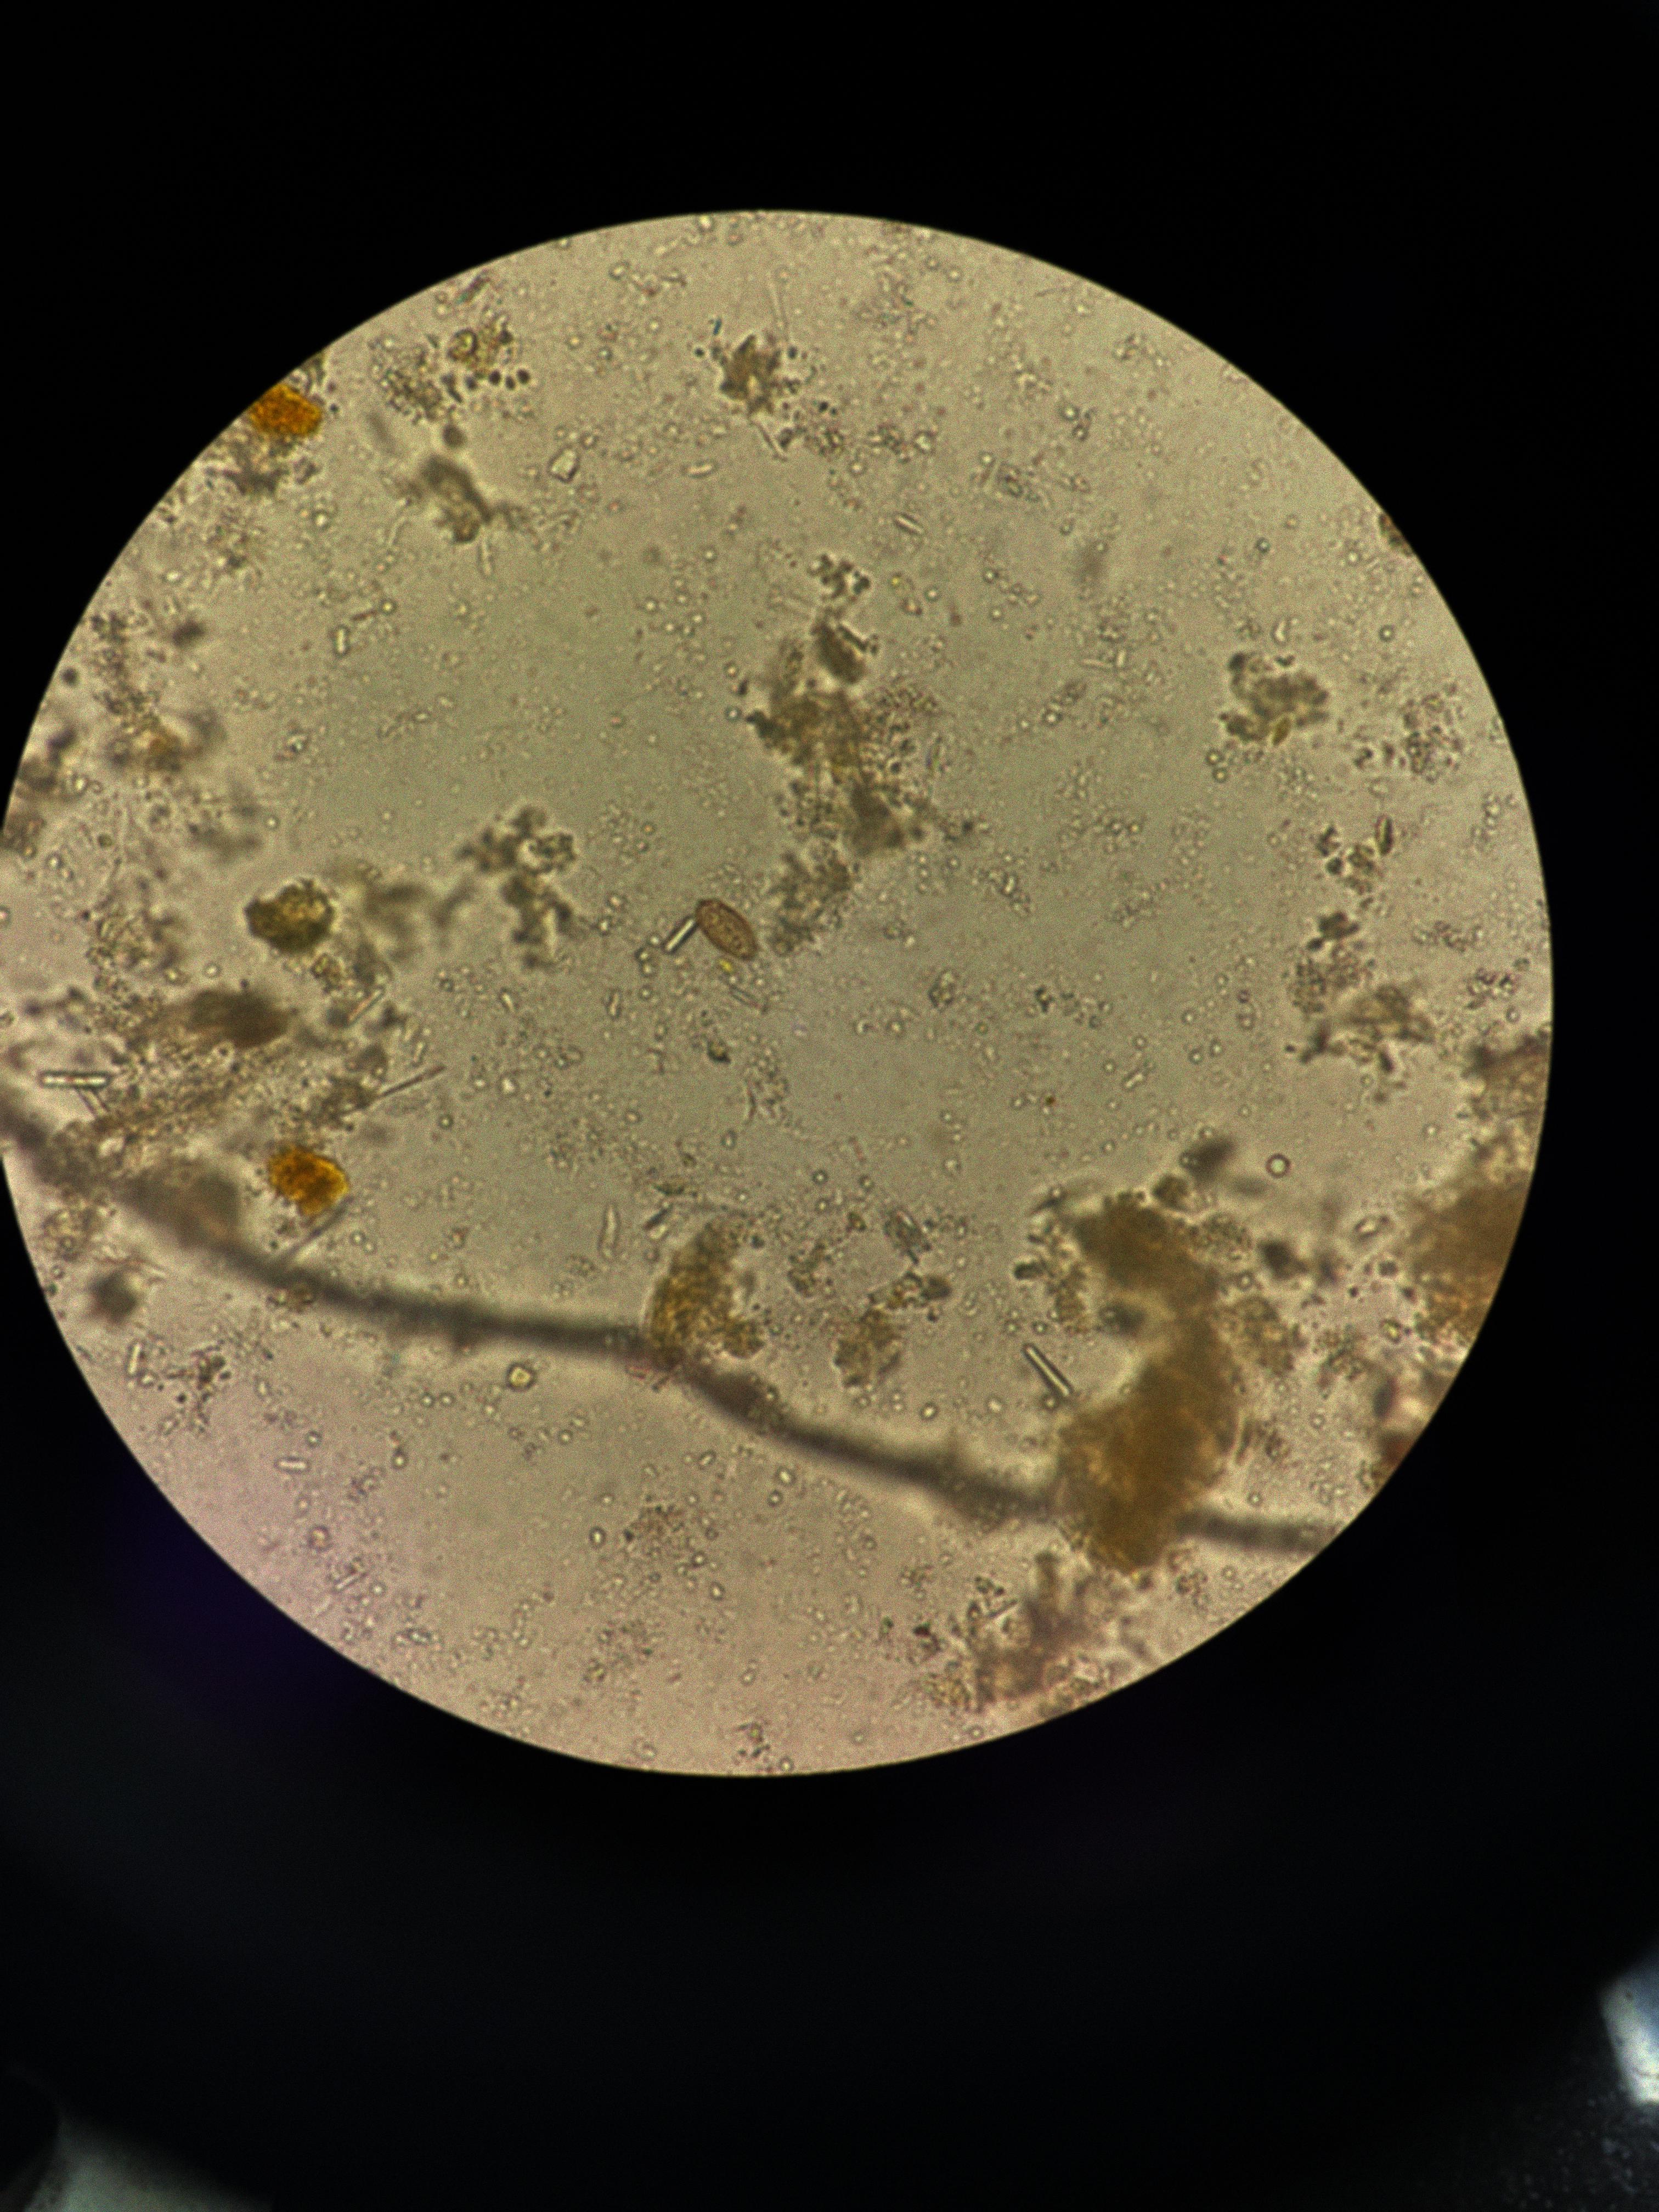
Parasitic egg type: Opisthorchis viverrine